Question: I have a model that has a list of models inside of it (simplified):
'''
public class GridItemModel {
public int ID { get; set; }
public string Name { get; set; }
public List<GridItemInventoryModel> Inventory { get; set; }
}
public class GridItemInventoryModel {
public int Quantity { get; set; }
}
'''
I bind my data to the grid view like so ('gridItems' is a list of GridItemModel):
'''
gridItems = dal.GetInventoryGrid().ToList();
gridInventory.DataSource = gridItems;
'''
'gridInventory' is the DevXpress GridControl.
I've implemented these methods from the gridview:
'''
private void gridView1_MasterRowGetChildList(object sender, DevExpress.XtraGrid.Views.Grid.MasterRowGetChildListEventArgs e) {
GridItemModel i = (GridItemModel)gridView1.GetRow(e.RowHandle);
e.ChildList = new BindingSource(i, "Inventory");
}
private void gridView1_MasterRowGetRelationName(object sender, DevExpress.XtraGrid.Views.Grid.MasterRowGetRelationNameEventArgs e) {
e.RelationName = "Inventory";
}
private void gridView1_MasterRowGetRelationCount(object sender, DevExpress.XtraGrid.Views.Grid.MasterRowGetRelationCountEventArgs e) {
e.RelationCount = 1;
}
private void gridView1_MasterRowEmpty(object sender, DevExpress.XtraGrid.Views.Grid.MasterRowEmptyEventArgs e) {
GridItemModel i = (GridItemModel)gridView1.GetRow(e.RowHandle);
e.IsEmpty = i == null;
}
'''
Which then makes my grid look like so:

When using various filters some of the items in the child view are hidden, and I need the Quantity on the end column to reflect the sum of only the visible child records.
I've so far overridden 'gridView1_CustomUnboundColumnData' as explained here:
<URL>
But I don't have DataRows they can only be cast to GridItemModel.
And I have access to my items within the grid:
'''
GridView view = sender as GridView;
if (e.Column.FieldName != "colCalcQty") return;
if (!e.IsGetData) return;
var list = (view.DataSource as IList);
var item = (list[e.ListSourceRowIndex] as GridItemModel);
'''
But item.Inventory always shows all the inventory models instead of those that the filter hasn't removed.
I have access to both the Parent and Child grids via gridView1 and gridView2 respectively.
How am I able to create a summed column from the visible child views quantity field with the setup I have?
I filter my view a couple of different ways, firstly I have ShowAutoFilterRow enabled on my grid but this only filters the parent records.
Then I have a combobox elsewhere on my form which on the selected index changed event calls this code:
'''
InventoryLibrary.DataTransferObjects.SimpleLocationModel location = ((ComboBoxEdit)cbeLocationsFilter).SelectedItem as InventoryLibrary.DataTransferObjects.SimpleLocationModel;
InventoryLibrary.DataTransferObjects.SimpleLocationModel subLocation = ((ComboBoxEdit)cbeSubLocationsFilter).SelectedItem as InventoryLibrary.DataTransferObjects.SimpleLocationModel;
string itemFilterString = "";
string locationFilterString = "";
if (location != null) {
itemFilterString += String.Format("[LocationNames] LIKE '%{0}%'", location.Name);
locationFilterString += String.Format("[LocationAndSublocation] LIKE '%{0}%'", location.Name);
}
if (subLocation != null) {
if (location != null) itemFilterString += " AND ";
itemFilterString += String.Format("[LocationNames] LIKE '%{0}%'", subLocation.Name);
if (location != null) locationFilterString += " AND ";
locationFilterString += String.Format("[LocationAndSublocation] LIKE '%{0}%'", subLocation.Name);
}
gridView1.ActiveFilterString = itemFilterString;
gridView2.ActiveFilterString = locationFilterString;
'''
This is what filters down the detail views when 'gridView2.ActiveFilterString' has a filter string applied.
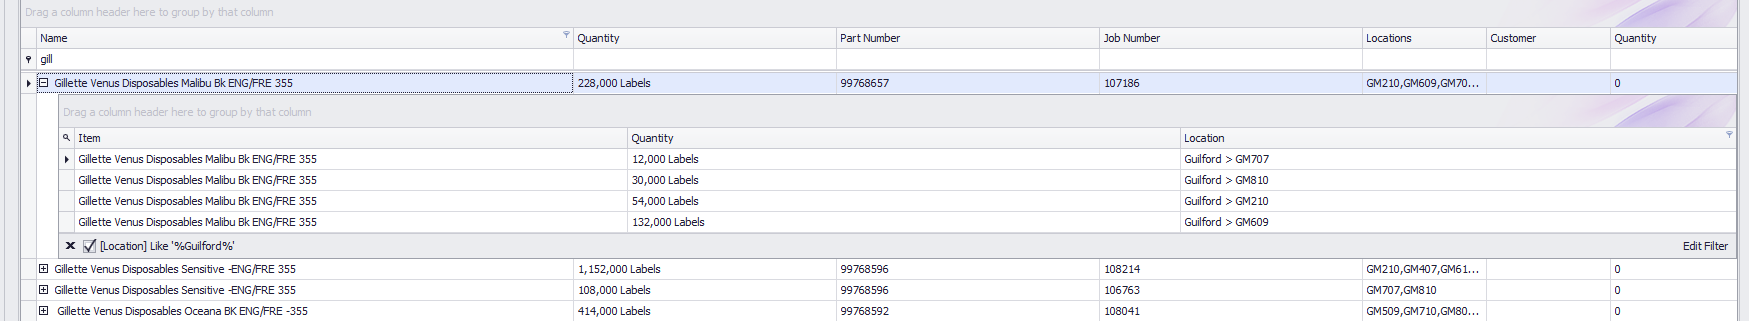
Answer: You need to get 'DetailView' for current row and sum quantity of all 'DetailView''s filtered rows. To get 'DetailView' you can use <URL> method and to get filtered rows you can use undocumented 'GridView.DataController.GetAllFilteredAndSortedRows' method. If 'DetailView' is null then you need to get and use it with your 'GridItemModel.Inventory' list. You can get this engine from 'DevExpress' controls such:
- - - -
Here is example for 'gridView1_CustomUnboundColumnData' event and 'GridControl' as . For this example you need to add additional 'GridControl' and add a 'GridView' to this control.
'''
if (!e.IsGetData || e.Column.FieldName != "colCalcQty")
return;
var rowHandle = gridView1.GetRowHandle(e.ListSourceRowIndex);
var view = gridView1.GetDetailView(rowHandle, 0);
int quantity = 0;
if (view == null)
{
var gridItem = (GridItemModel)e.Row;
gridControl2.DataSource = gridItem.Inventory;
gridControl2.RefreshDataSource();
gridView3.ActiveFilterString = gridView2.ActiveFilterString;
view = gridView3;
}
foreach (var row in view.DataController.GetAllFilteredAndSortedRows())
{
var gridItemInventory = (GridItemInventoryModel)row;
quantity += gridItemInventory.Quantity;
}
e.Value = quantity;
'''
Also you need to refresh your 'MainView' after setting a filter to 'DetailView':
'''
gridView2.ActiveFilterString = "Some filter criteria";
gridView1.RefreshData();
'''
'gridControl2'
'gridView3'